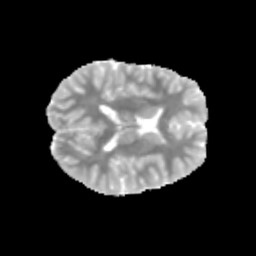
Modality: MD
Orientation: axial
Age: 12
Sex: male
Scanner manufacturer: siemens
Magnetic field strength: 3 T
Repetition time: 3.8 s
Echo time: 0.07 s